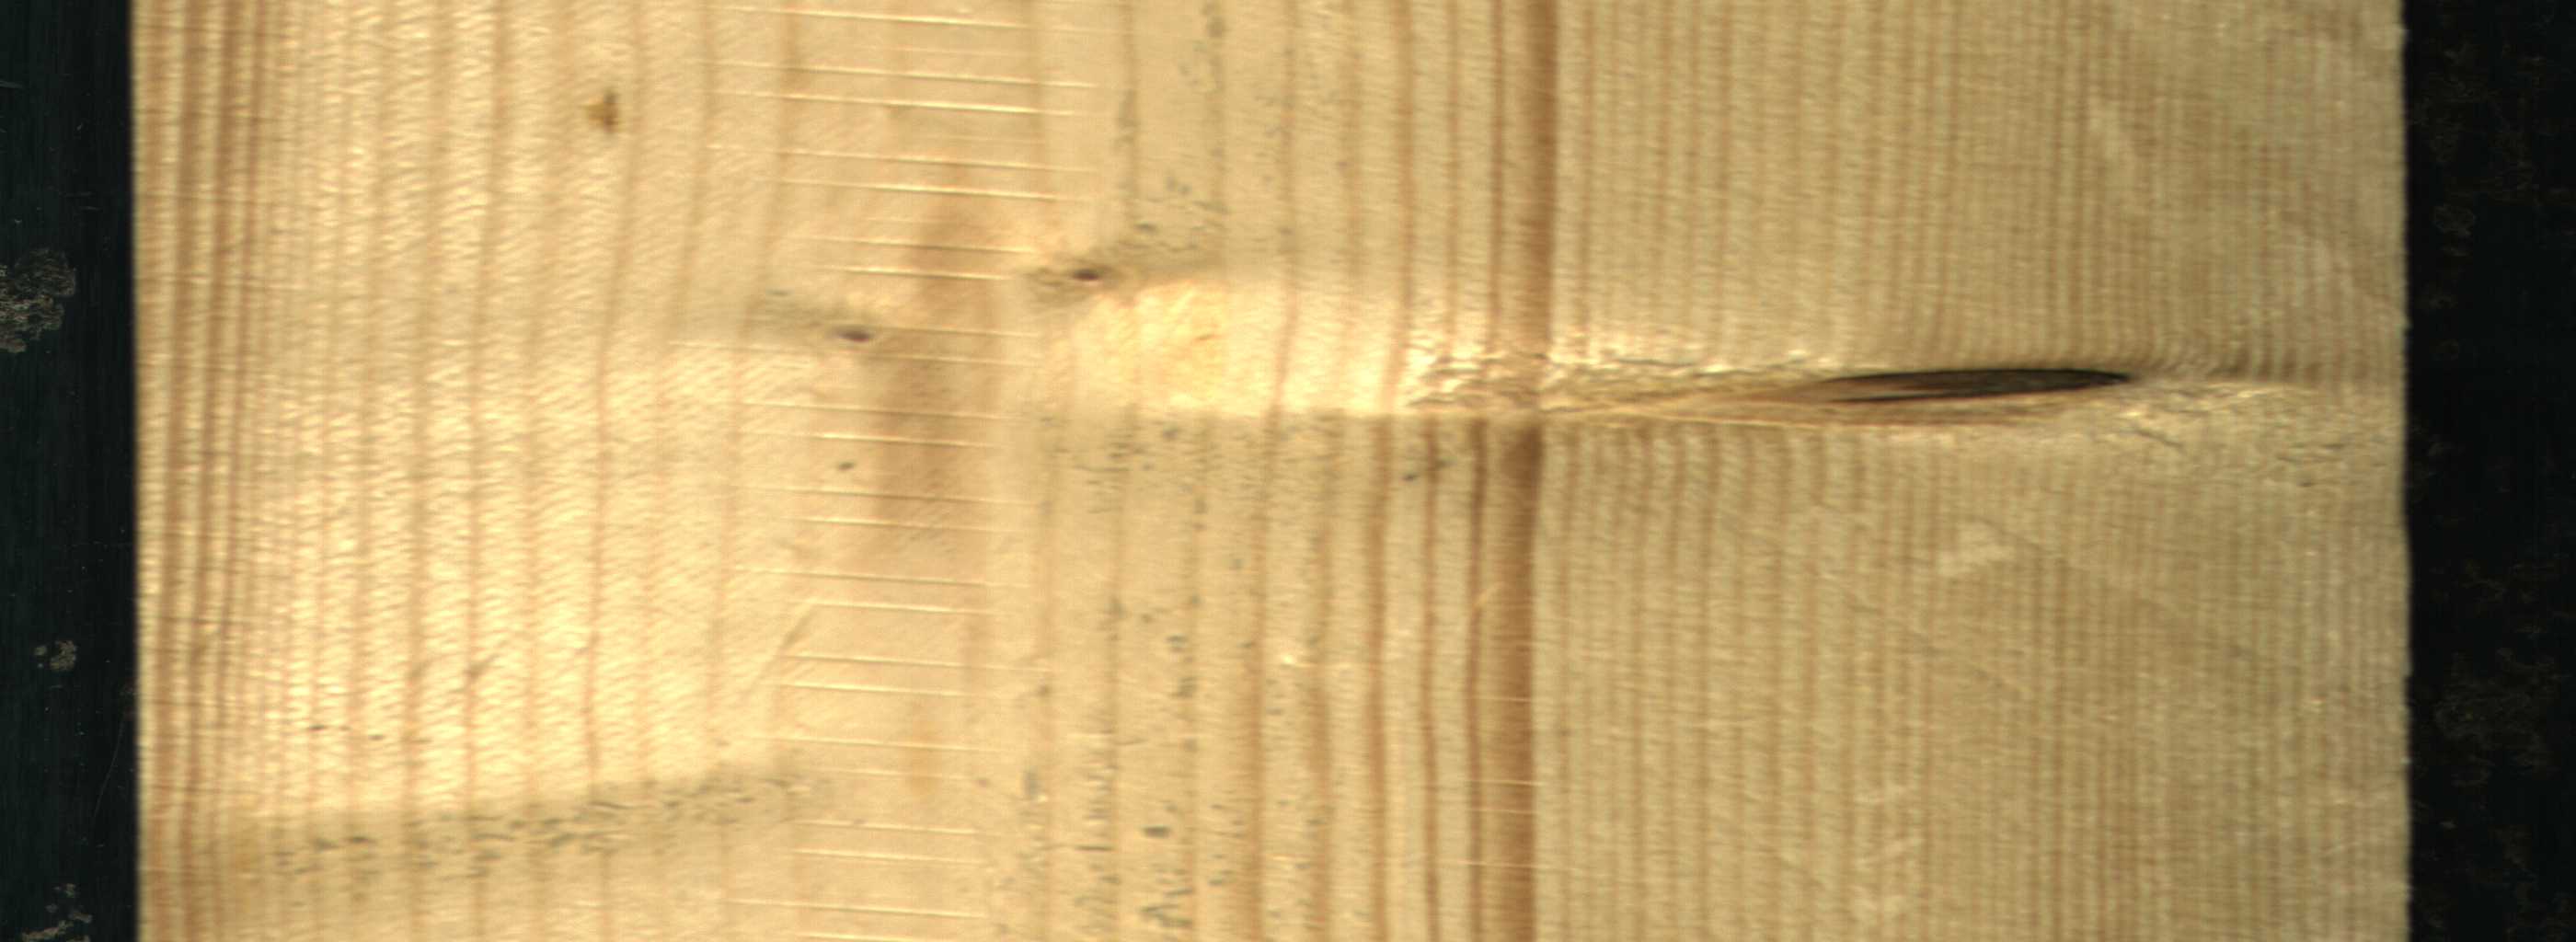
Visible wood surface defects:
Dead_Knot
Live_Knot
Live_Knot